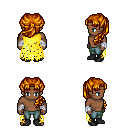
a pixel art fantasy rpg character, male body template, human, dark skin, yellow tattered cape, teal pants, dark blonde princess hairstyle, white cloth bandages, black shoes, four views (front, back, left, right), 2x2 character sprite sheet, small pixel art, hard edges, no anti-aliasing